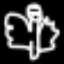
Label: angel